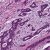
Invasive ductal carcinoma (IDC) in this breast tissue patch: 0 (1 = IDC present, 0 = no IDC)